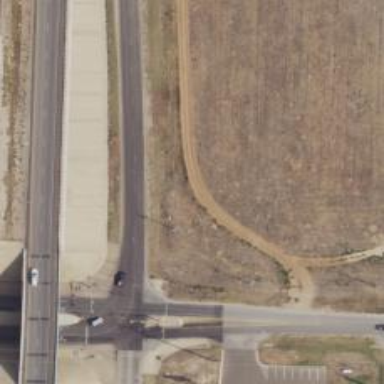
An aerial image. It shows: Secondary road with frontage road.